Interaction volume radius: 5 \u00c5
Interaction volume height: 35 \u00c5
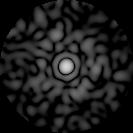
Disorder parameter: 0.8543